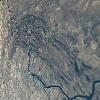
Label: land